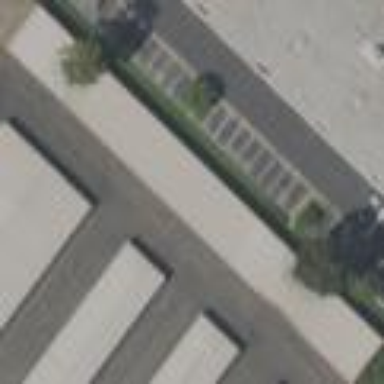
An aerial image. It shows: Commercial building.